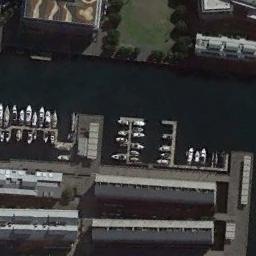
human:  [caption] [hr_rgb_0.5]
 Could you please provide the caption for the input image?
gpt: Many buildings are near the harbor .

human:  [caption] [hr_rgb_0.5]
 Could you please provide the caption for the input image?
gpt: The harbor with lots of neatly docked boats is surrounded by some neatly arranged buildings and a lawn is next to the harbor .

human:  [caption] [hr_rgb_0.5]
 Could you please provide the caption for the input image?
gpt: Many ships moored neatly on the sea next to the harbor next to the building .

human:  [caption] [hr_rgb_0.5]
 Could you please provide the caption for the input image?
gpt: There are few docking stations in the harbor .

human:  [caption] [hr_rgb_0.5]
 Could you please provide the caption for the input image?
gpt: There are some buildings around the harbor .